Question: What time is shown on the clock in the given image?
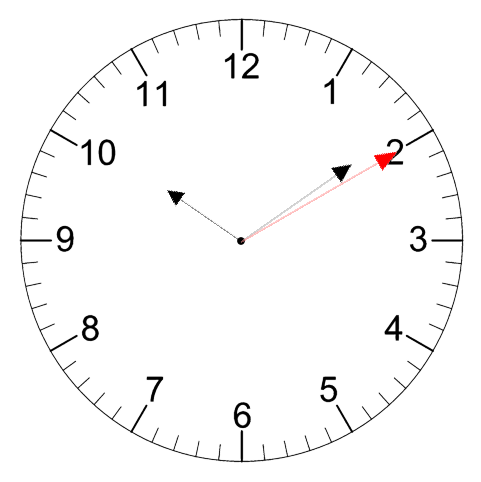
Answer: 10:09:10